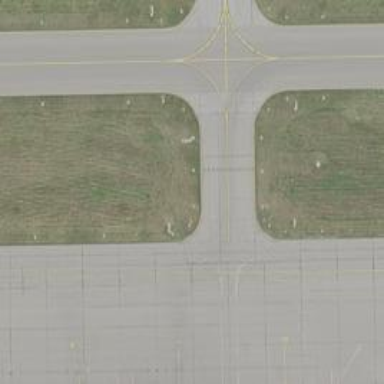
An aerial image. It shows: View of taxiway at the airport.